Question: I'm reading a geographical json object of election districts in Sweden and I'm a little perplexed by the format.
When reading it I get a bounding box that give a strange output when using 'ggplot2'. How can I change the bouding box or is it something in the reading of the json object?
'''
library(sf)
#> Linking to GEOS 3.10.2, GDAL 3.4.2, PROJ 8.2.1; sf_use_s2() is TRUE
library(ggplot2)
url <- "https://www.val.se/download/18.14c1f613181ed0043d560bf/1662820378349/valdistrikt-uppsala-lan.zip"
temp <- tempdir()
download.file(url, paste0(temp, "/uppsala-lan.zip"))
unzip(paste0(temp, "/uppsala-lan.zip"), exdir = "data")
file <- paste0("data/", list.files("data"))
x <- st_read(file)
#> Reading layer 'VD_03_20220910_Val_20220911' from data source
#> '/private/var/folders/pn/9hhpnpd15_d2k3qp5k814nnh0000gq/T/RtmpMybDSS/reprex-1558b7c32e417-well-mice/data/VD_03_20220910_Val_20220911.json'
#> using driver 'GeoJSON'
#> Simple feature collection with 238 features and 2 fields
#> Geometry type: MULTIPOLYGON
#> Dimension: XY
#> Bounding box: xmin: 594129.6 ymin: <PHONE> xmax: 708640.7 ymax: <PHONE>
#> Geodetic CRS: WGS 84
x |>
ggplot() +
geom_sf()
#> Warning in st_is_longlat(x): bounding box has potentially an invalid value range
#> for longlat data
'''

<URL>
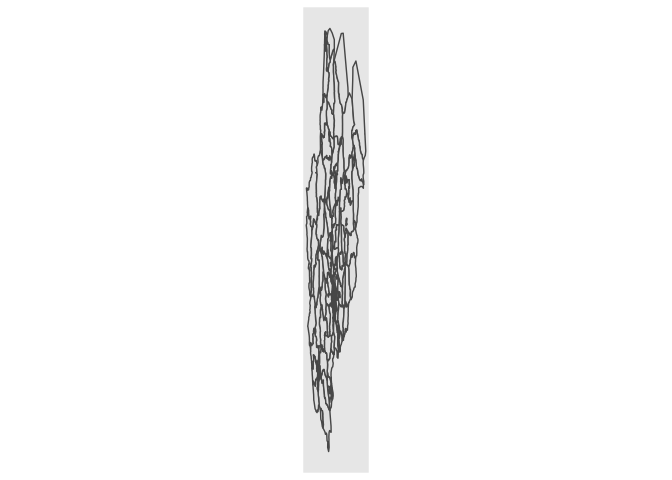
Answer: It looks like this data set has the wrong projection associated with it. Its units imply that the projection should be SWEREF99, which is EPSG:3006, so the following code should fix it:
'''
ggplot(st_set_crs(x, 3006)) + geom_sf()
'''
<URL>
You'll get a warning that you are not re-projecting the data; this is OK, since you are fixing the wrong projection rather than transforming the projection.